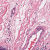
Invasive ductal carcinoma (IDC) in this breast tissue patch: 0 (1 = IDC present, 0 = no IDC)